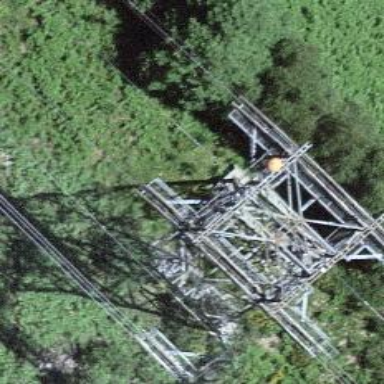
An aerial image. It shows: Pylon for aerialway.